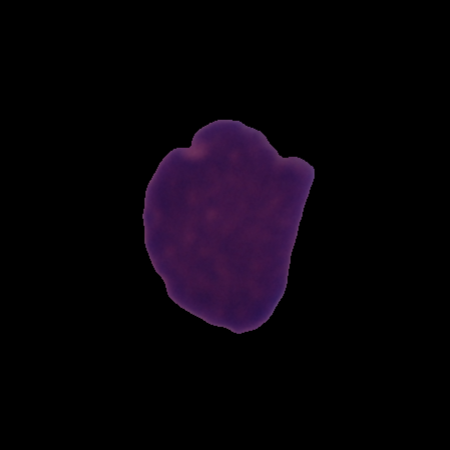
Label: cancer